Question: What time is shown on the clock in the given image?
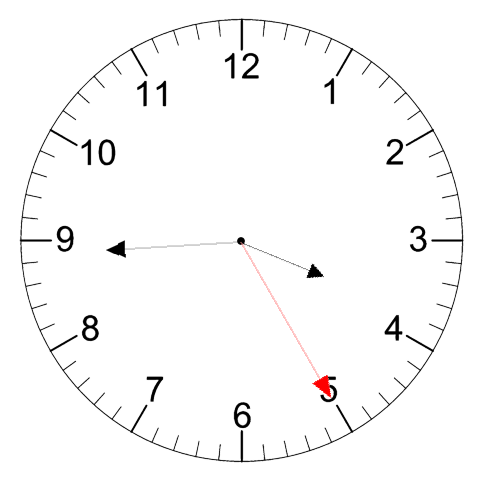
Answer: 03:44:25